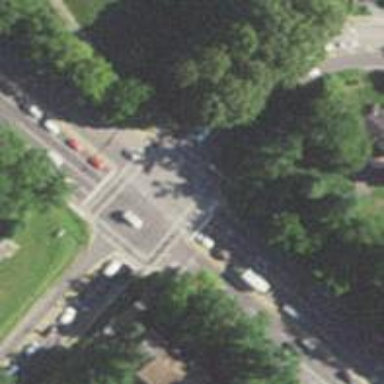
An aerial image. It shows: Marked footway crossing with center island.